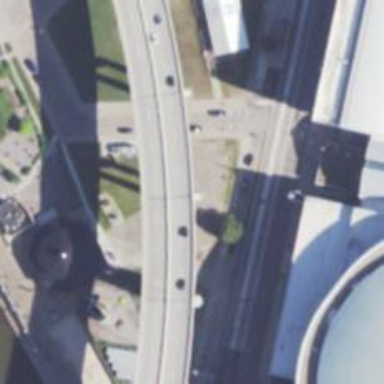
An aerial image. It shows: Viaduct bridge on asphalt motorway.